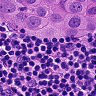
Metastatic tissue present: yes